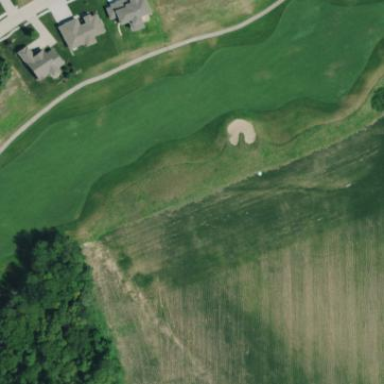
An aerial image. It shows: Grassy area designated as golf fairway.